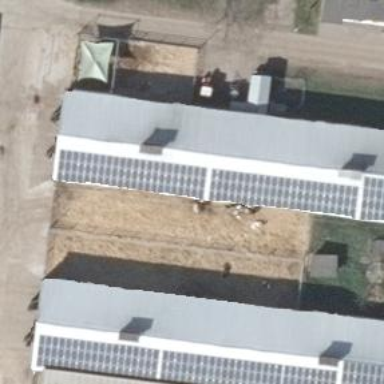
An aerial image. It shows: Solar-powered generator using photovoltaic technology. This small installation generates electricity through solar photovoltaic panels.